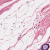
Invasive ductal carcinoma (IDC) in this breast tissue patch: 0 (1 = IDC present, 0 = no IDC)